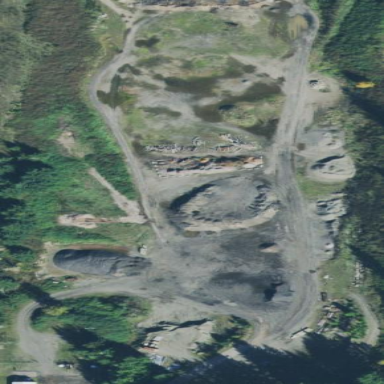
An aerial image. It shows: Quarry area.